Question: I want to select all the records where 'FeeZoneID' doesn't exist in second linq output.
I know it can easily done in SQL using NOT IN(....) but i do it in LINQ???
'''
from d in FeeZones
where d.FeeZoneID !(from b in FeeZoneSchemes
where b.FeeSchemeID == 1
join c in FeeZones on b.FeeZoneID equals c.FeeZoneID
select c)
select d
'''
In my C# class this is how I am doing :
'''
public IList<FeeZone> _LQ_GetAllAvaliableFeeZoneForGivenFeeSchemeID(int FeeSchemeID)
{
using(var db = new QualificationContext())
{
var query = (from d in db.FeeZone
where (!(from b in db.FeeZoneScheme
where b.FeeSchemeID == FeeSchemeID
join c in db.FeeZone on b.FeeZoneID equals c.FeeZoneID
select c).Contains(d.FeeZoneID))
select d).ToList();
return query.ToList();
}
}
'''
And this is the error :

Many Thanks
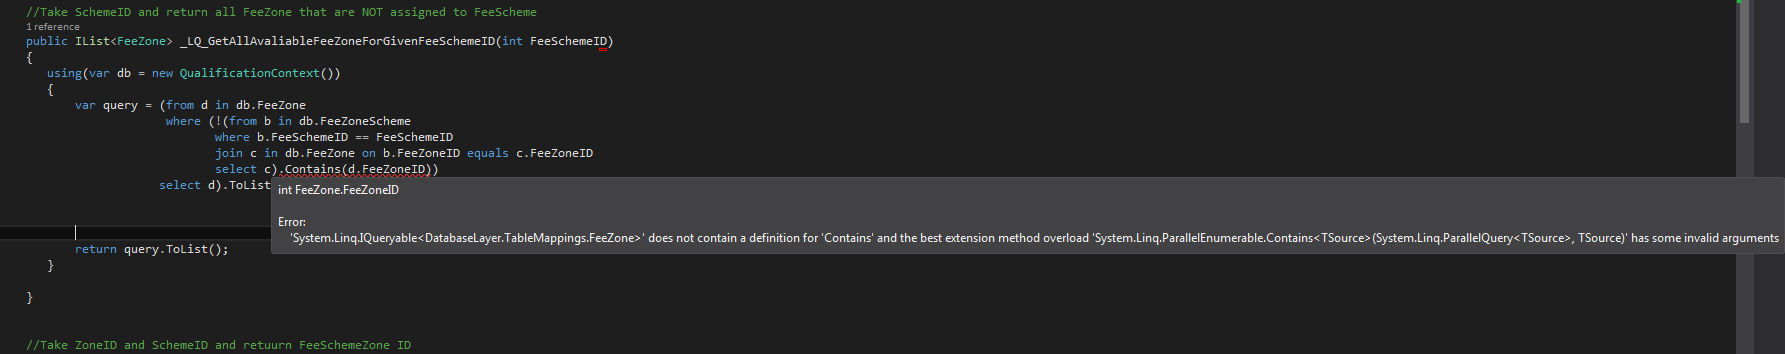
Answer: Please try is as below.
'''
from d in FeeZones
where (!(from b in FeeZoneSchemes where b.FeeSchemeID == 1
join c in FeeZones on b.FeeZoneID equals c.FeeZoneID
select c.FeeZoneID).Contains(d.FeeZoneID))
select d
'''